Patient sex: F
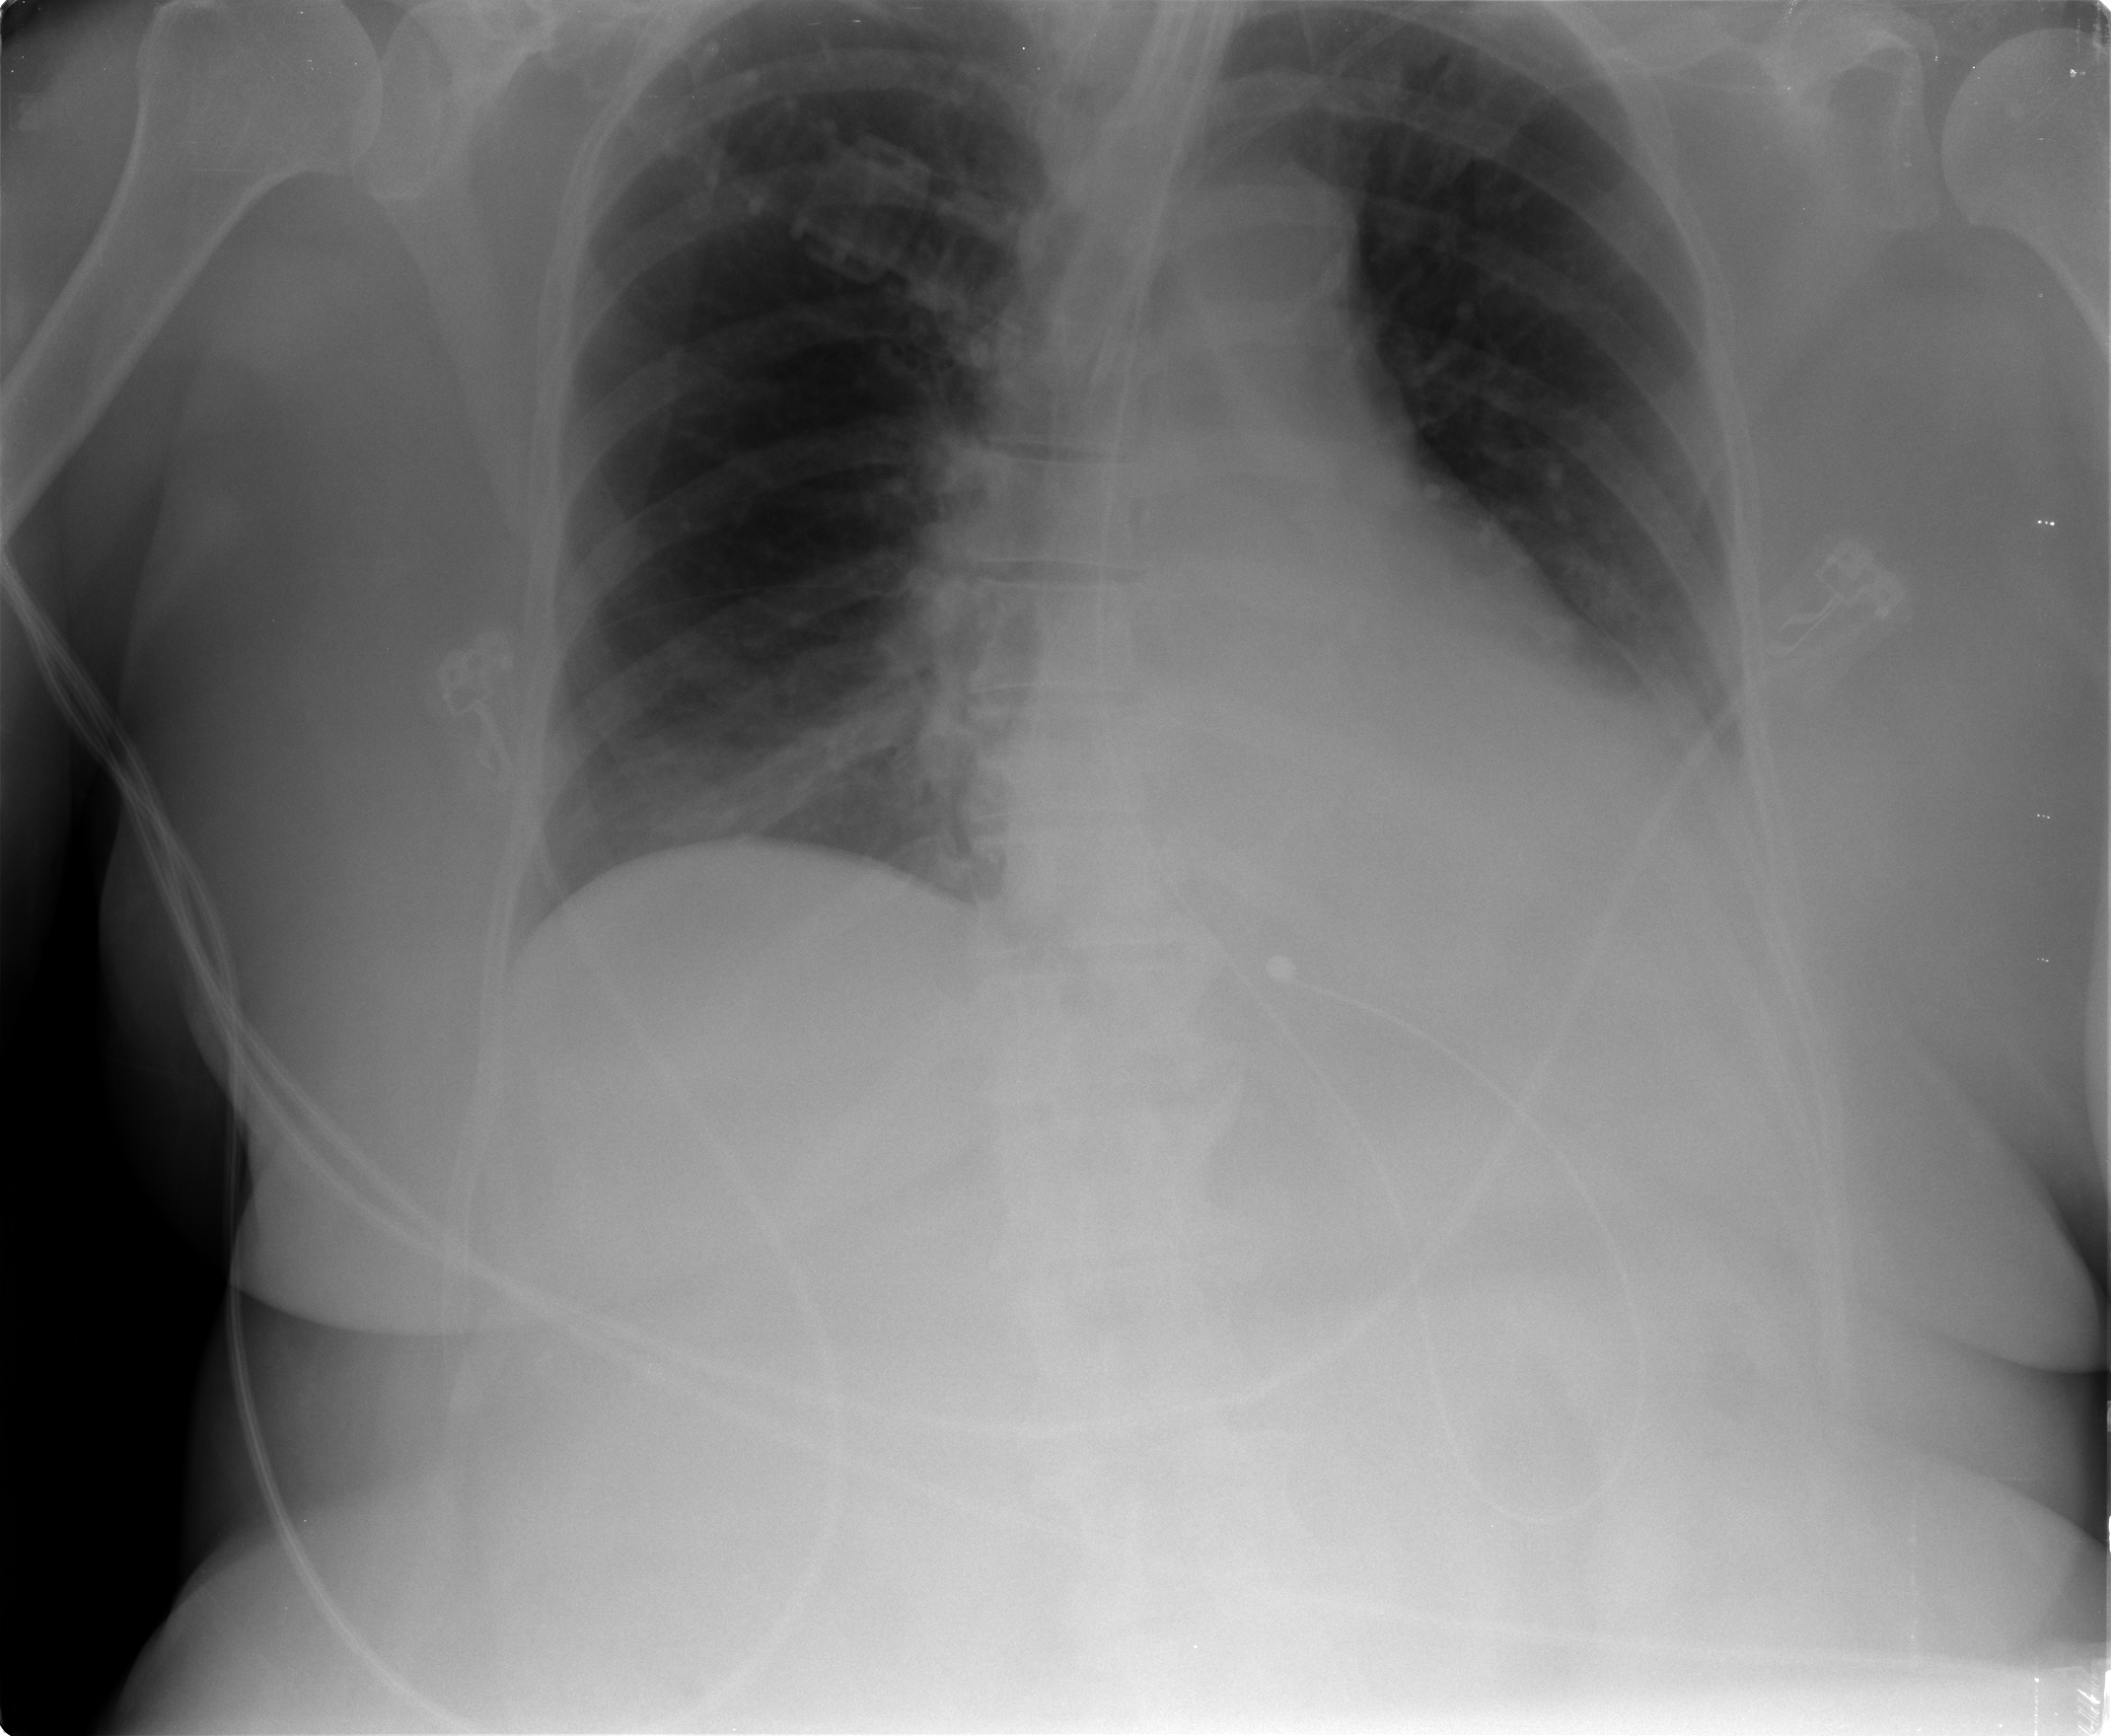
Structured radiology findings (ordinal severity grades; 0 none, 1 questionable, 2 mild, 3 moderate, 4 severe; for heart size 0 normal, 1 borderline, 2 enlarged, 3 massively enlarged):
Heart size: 2
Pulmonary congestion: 0
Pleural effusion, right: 0
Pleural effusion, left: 2
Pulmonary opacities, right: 2
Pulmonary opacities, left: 0
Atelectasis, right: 1
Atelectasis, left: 0